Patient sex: M
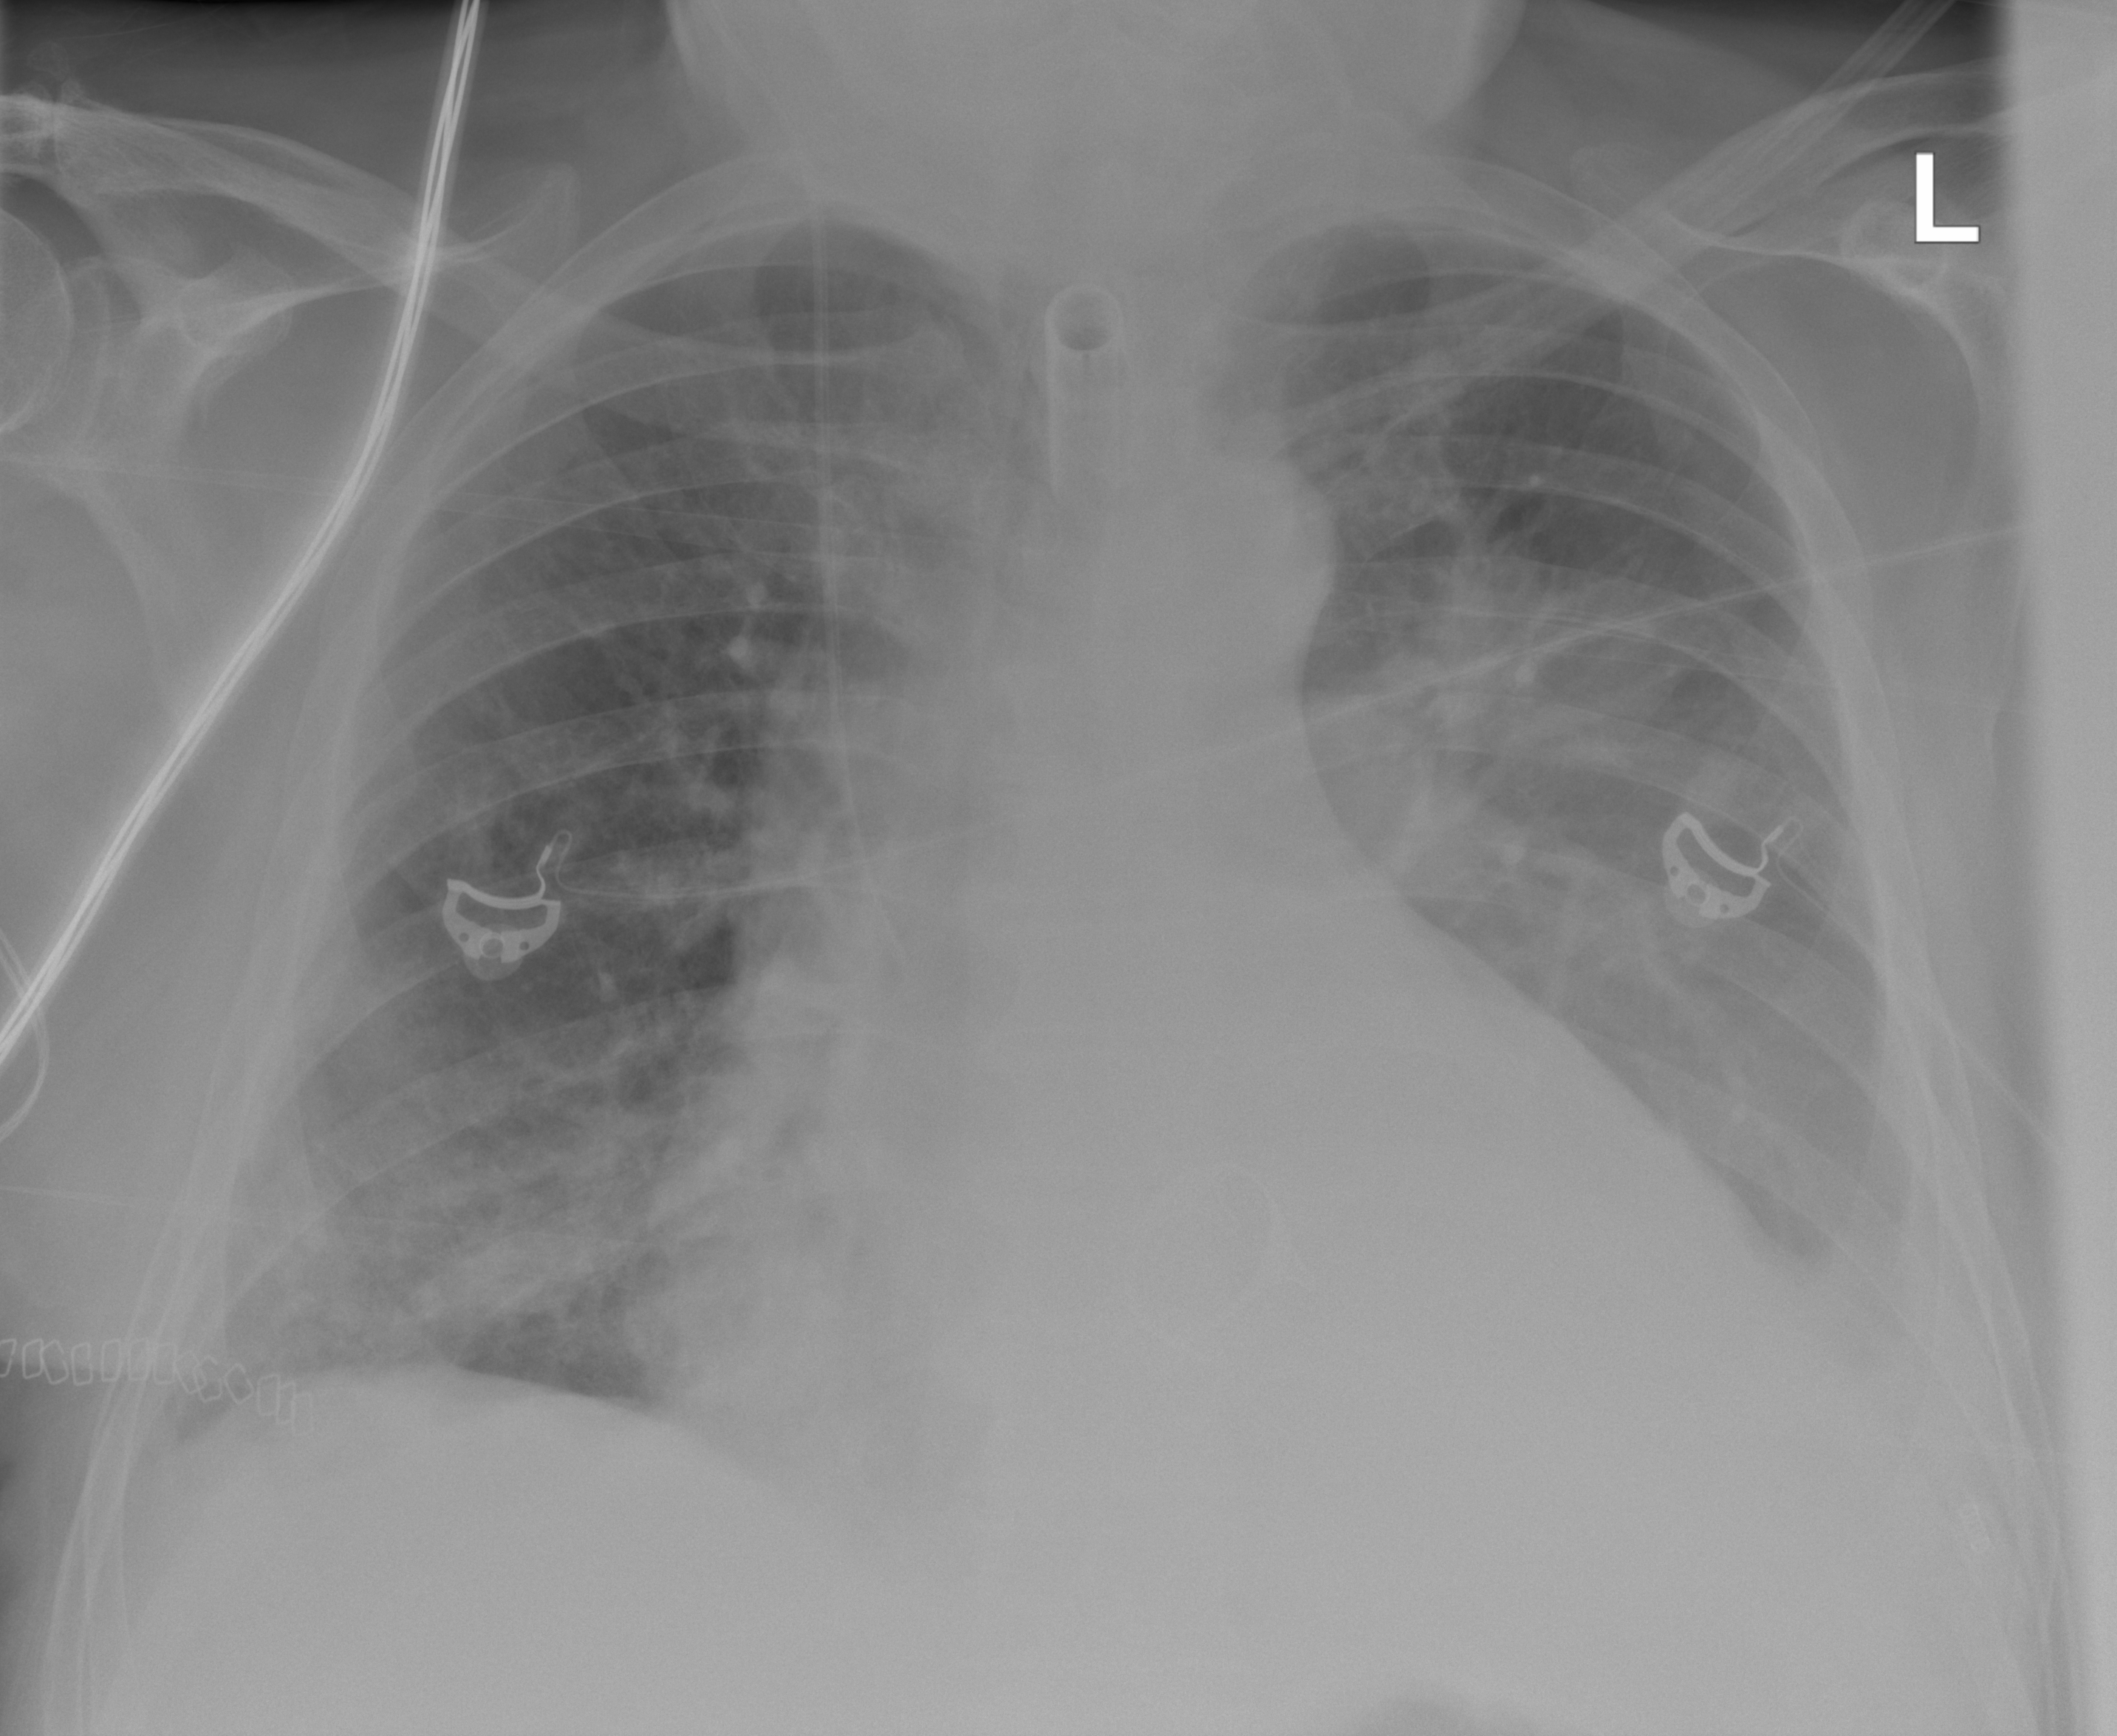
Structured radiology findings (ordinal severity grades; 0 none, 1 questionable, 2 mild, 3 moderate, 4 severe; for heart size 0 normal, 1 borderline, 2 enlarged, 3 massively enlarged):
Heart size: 2
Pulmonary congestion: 1
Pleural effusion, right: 1
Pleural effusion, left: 3
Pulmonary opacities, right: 0
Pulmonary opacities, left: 0
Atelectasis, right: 1
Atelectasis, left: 2